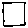
Label: square